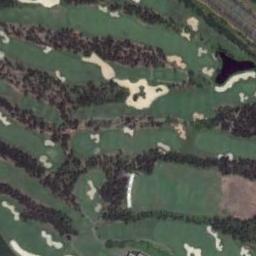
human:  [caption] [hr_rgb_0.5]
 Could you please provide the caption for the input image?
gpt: There are many bunkers and trails on a large green lawn on the golf course, Several lakes and many lined trees .

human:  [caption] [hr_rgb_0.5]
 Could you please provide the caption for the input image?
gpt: There is a heart-shaped sand bunker in the upper right corner of the image .

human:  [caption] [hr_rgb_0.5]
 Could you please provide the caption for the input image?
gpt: Lots of trees are beside the golf course .

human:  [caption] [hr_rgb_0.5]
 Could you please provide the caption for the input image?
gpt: The golf course has a lake, Some fairways and sandpits and some barrier trees are on both sides of the fairways .

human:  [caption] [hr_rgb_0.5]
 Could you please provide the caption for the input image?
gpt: There are many bunkers scattered irregularly on the golf course .